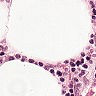
Metastatic tissue present: no